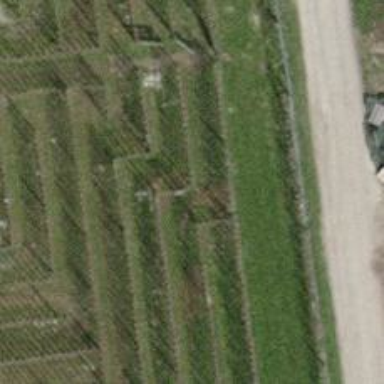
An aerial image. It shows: Hedge acting as barrier.